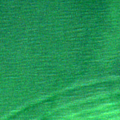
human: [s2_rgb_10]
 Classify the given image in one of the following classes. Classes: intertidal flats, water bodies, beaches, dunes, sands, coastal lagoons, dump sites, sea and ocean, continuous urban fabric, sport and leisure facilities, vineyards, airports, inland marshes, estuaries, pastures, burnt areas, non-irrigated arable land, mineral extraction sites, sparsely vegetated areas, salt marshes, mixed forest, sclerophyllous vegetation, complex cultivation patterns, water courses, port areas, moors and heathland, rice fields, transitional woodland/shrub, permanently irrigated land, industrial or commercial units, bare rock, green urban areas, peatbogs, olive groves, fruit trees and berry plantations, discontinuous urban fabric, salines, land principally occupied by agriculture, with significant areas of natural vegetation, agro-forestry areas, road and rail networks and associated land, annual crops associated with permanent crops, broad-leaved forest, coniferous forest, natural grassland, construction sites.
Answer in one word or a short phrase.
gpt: sea and ocean